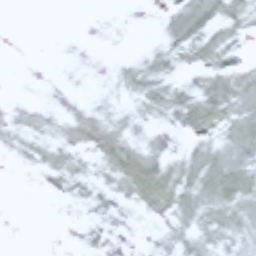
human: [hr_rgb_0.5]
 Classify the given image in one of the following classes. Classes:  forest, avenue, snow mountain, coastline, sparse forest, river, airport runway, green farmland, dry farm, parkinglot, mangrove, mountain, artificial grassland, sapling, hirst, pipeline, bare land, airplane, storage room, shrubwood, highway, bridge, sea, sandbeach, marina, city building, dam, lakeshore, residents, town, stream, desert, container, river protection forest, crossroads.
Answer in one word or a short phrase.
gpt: snow mountain